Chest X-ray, PA view. Patient: 62 years old, sex M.
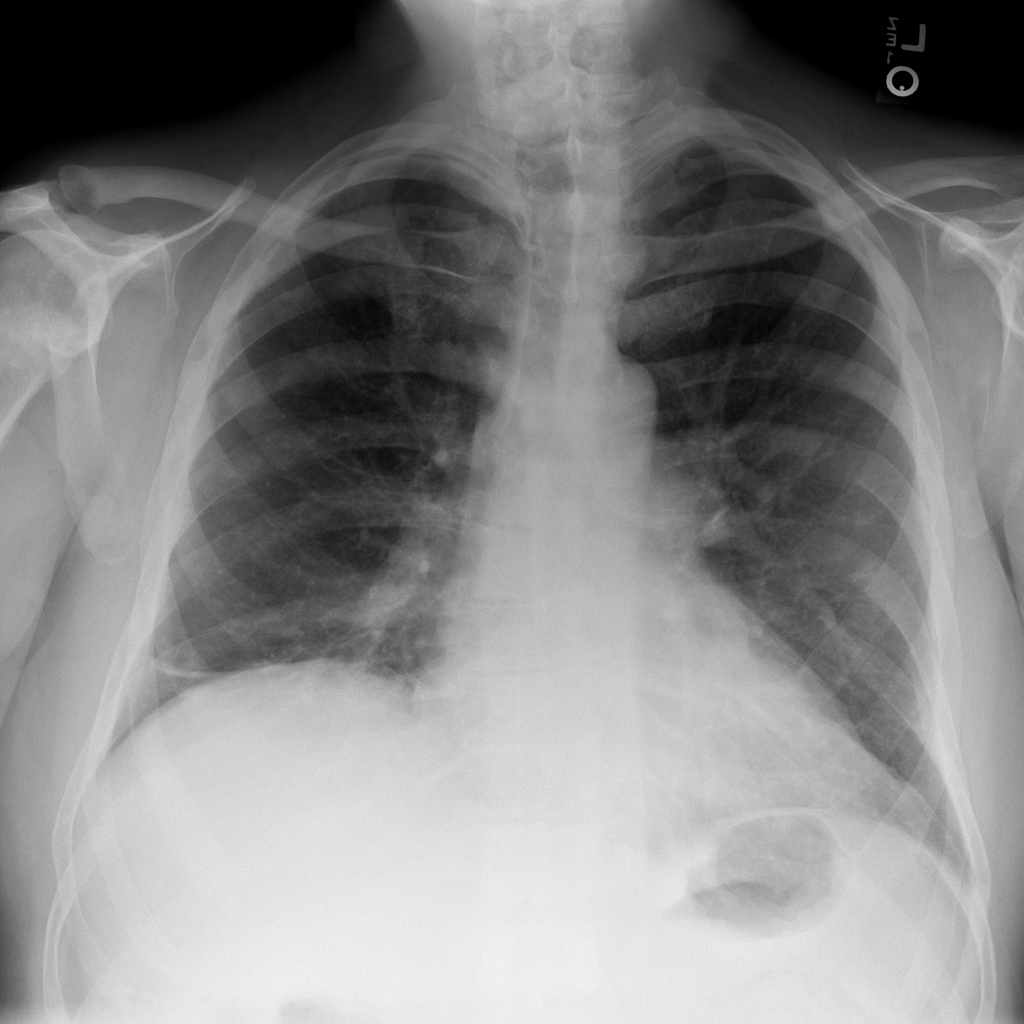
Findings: Atelectasis